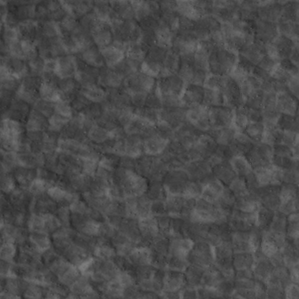
Label: non_frost